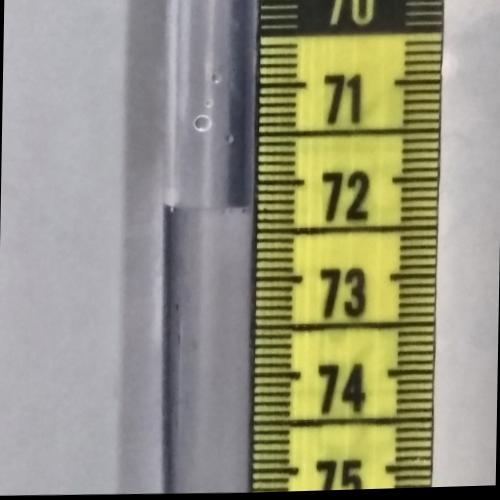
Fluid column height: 72.3 cm